Question: I have a UI like below :

Problem is at the moment the line splitting the name from the message is not visible unless the screen is filled (its basically a border on a custom control).
What I would like is for the parent control ('stackpanel') to permanently have a line through it and not have to use the border on each 'MessageControl'.
Is this possible?
Here is the code for the 'stackpanel' :
'''
<UserControl x:Class="ChatBoxWPF.ChatWindow"
xmlns="http://schemas.microsoft.com/winfx/2006/xaml/presentation"
xmlns:x="http://schemas.microsoft.com/winfx/2006/xaml"
xmlns:mc="http://schemas.openxmlformats.org/markup-compatibility/2006"
xmlns:d="http://schemas.microsoft.com/expression/blend/2008"
mc:Ignorable="d" d:DesignHeight="402" d:DesignWidth="700" xmlns:my="clr-namespace:ChatBoxWPF" VerticalContentAlignment="Stretch" VerticalAlignment="Stretch">
<ScrollViewer>
<StackPanel Name="Messages" VerticalAlignment="Bottom"></StackPanel>
</ScrollViewer>
</UserControl>
'''
UPDATE 1:
I tried this :
'''
<ScrollViewer Name="scroll">
<StackPanel Name="Messages" VerticalAlignment="Bottom">
<Line StrokeThickness="1" X1="100" Y1="0" X2="100" Y2="{Binding ElementName=scroll, Path=ActualHeight}" />
</StackPanel>
</ScrollViewer>
'''
Without the grid. It now sometimes shows in the designer, and other times not. And when run doesn't show at all. Do I need the grid?
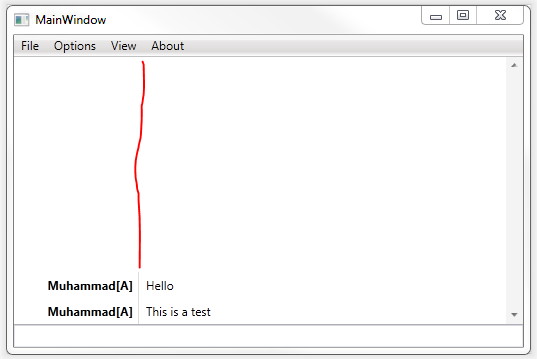
Answer: A very blunt and simple approach:
'''
<Grid>
<ScrollViewer>
<StackPanel Name="Messages" VerticalAlignment="Bottom"></StackPanel>
</ScrollViewer>
<Line StrokeThickness="0.5" X1="116" X2="116" Y1="0" Stroke="Gainsboro" Y2="{Binding ElementName=ToLevelControl, Path=ActualHeight}" />
</Grid>
'''